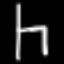
Label: chair